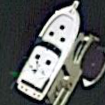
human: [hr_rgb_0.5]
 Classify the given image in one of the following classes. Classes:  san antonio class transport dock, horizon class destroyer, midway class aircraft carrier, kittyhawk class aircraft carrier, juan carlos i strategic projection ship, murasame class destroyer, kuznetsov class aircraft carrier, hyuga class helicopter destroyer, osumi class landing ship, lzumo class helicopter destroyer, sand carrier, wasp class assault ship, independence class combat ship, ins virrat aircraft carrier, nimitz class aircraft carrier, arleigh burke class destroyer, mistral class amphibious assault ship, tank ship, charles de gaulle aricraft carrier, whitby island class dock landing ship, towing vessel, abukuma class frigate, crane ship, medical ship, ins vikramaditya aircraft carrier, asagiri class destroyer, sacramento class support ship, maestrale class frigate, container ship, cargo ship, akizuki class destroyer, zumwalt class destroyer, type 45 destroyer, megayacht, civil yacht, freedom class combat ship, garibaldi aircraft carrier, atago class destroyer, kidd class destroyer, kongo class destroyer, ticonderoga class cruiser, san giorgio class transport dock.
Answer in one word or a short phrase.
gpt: Civil yacht